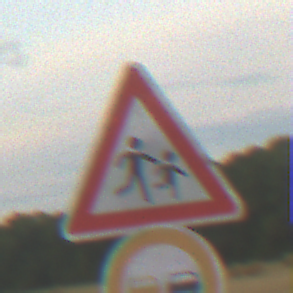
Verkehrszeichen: KinderLinks
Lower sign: Ueberholverbot
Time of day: SunriseSunset
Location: Outdoor (RoadRail)
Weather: PartlyCloudy
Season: NotSpecified
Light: Natural